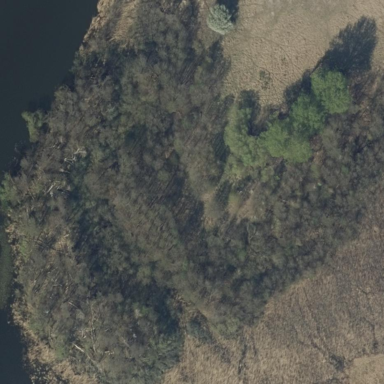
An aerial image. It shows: Swamp in wetland area.